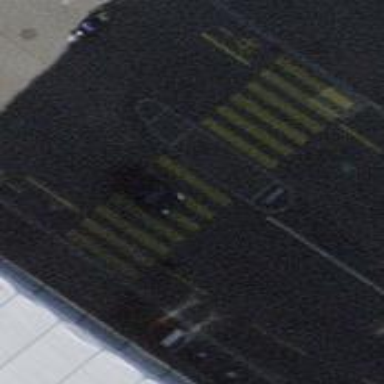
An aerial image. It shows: Kerb serving as barrier.